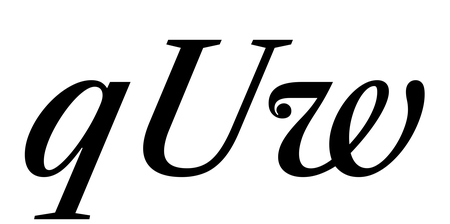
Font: LibreCaslonText-Italic_Medium_Italic